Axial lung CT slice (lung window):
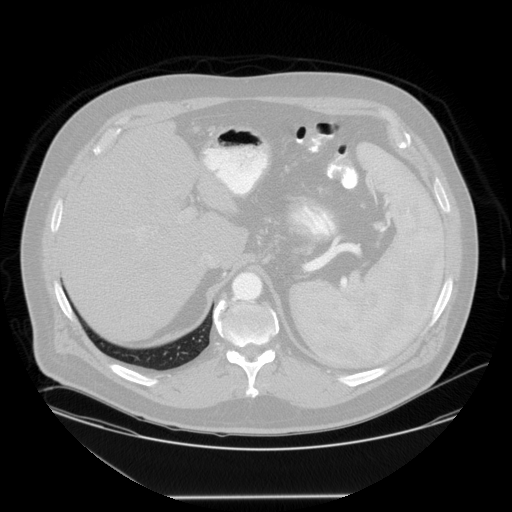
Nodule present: no